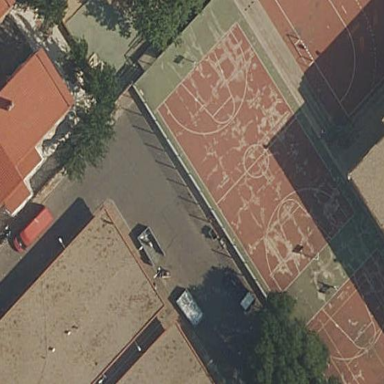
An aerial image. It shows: Basketball court located in leisure land pitch.